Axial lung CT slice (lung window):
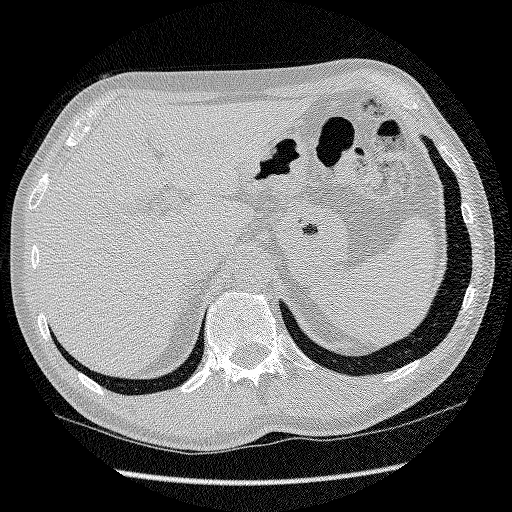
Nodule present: no